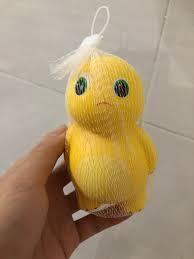
Label: nailong